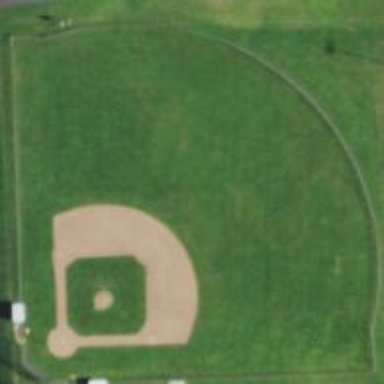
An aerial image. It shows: Baseball pitch for leisure land activities.